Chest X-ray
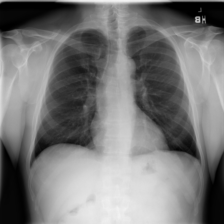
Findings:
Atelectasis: negative
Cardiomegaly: negative
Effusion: negative
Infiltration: negative
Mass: negative
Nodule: negative
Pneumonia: negative
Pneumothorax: negative
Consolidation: negative
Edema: negative
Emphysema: negative
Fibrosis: negative
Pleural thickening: negative
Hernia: negative